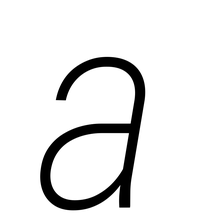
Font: Roboto-Italic_Condensed_ExtraLight_Italic